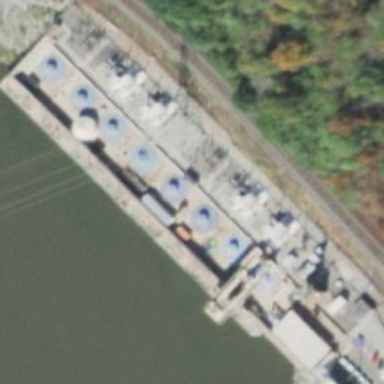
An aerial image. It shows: Power plant.